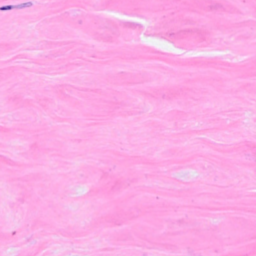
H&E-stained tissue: Breast